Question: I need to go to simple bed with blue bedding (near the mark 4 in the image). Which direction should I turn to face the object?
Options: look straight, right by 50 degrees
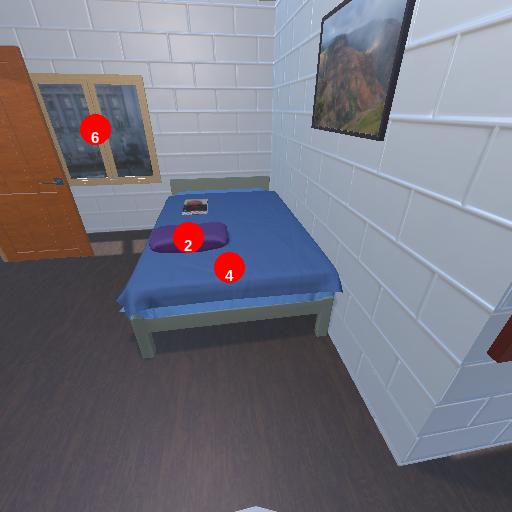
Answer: look straight